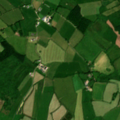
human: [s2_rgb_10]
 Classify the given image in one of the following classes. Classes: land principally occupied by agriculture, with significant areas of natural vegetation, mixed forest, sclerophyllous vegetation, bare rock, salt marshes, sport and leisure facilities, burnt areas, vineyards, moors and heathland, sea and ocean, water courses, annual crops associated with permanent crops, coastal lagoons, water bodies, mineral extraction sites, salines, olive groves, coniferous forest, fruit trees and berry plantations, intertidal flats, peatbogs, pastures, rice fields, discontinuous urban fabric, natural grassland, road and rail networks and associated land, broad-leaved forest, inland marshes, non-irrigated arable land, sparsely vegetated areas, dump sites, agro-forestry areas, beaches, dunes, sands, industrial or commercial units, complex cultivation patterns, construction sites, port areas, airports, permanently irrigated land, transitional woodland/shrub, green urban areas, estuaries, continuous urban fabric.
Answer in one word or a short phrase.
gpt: pastures, coniferous forest, mixed forest